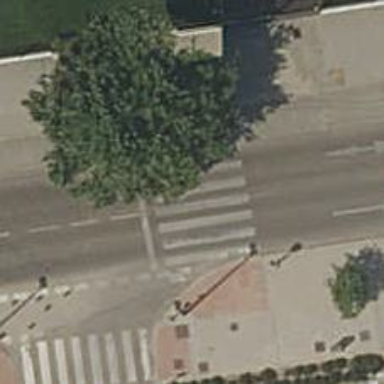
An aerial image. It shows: Uncontrolled zebra crossing on the road.